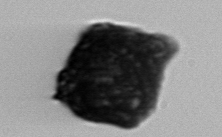
Label: Gonyaulax